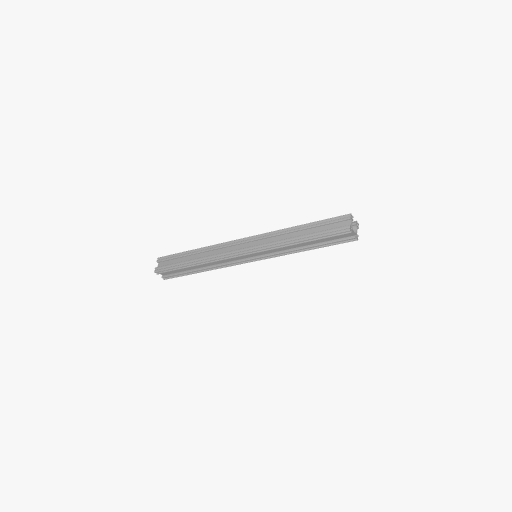
Part: OpenGoRAIL288